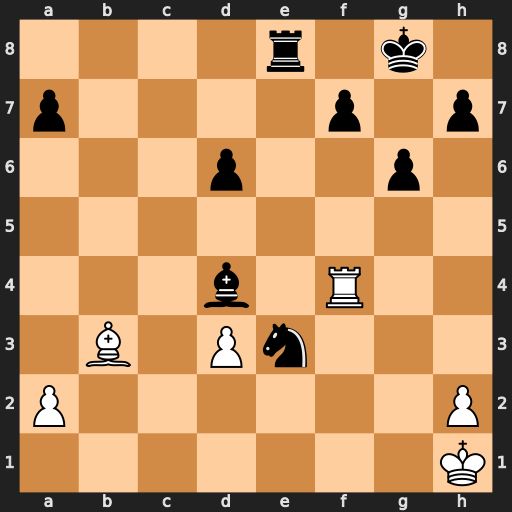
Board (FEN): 4r1k1/p4p1p/3p2p1/8/3b1R2/1B1Pn3/P6P/7K
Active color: w
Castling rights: -
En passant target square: -
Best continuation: Bxf7+ Kg7 Bxe8